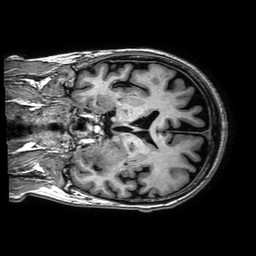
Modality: T1w
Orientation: coronal
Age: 70
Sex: male
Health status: ill
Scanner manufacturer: philips
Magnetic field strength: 3 T
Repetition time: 0.006619 s
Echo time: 0.002996 s